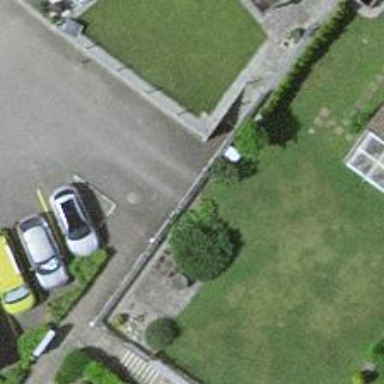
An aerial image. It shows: Group of garages.